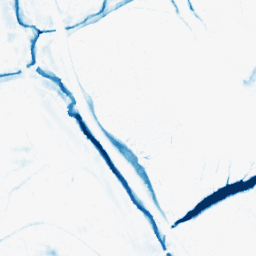
Category: morphological
Decomposition family: morphological_ellipse
Decomposition parameters: operation: closing
width: 20
height: 10
Upsampling method: quadratic
Upsampling parameters: scale: 2
Upsampling scale: 2